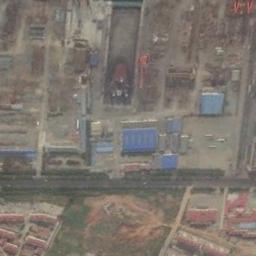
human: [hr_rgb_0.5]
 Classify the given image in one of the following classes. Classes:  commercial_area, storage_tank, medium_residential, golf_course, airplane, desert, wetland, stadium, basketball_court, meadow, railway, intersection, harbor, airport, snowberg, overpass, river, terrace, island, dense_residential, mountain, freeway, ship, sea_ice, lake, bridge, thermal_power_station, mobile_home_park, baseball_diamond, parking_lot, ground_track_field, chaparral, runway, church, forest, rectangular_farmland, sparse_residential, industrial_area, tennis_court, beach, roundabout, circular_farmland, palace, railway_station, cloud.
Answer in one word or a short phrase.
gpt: industrial_area